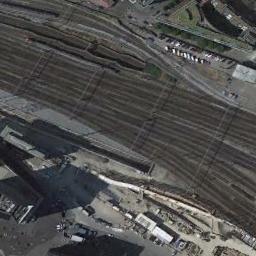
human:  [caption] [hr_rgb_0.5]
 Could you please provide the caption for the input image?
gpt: Many buildings of different shapes and sizes are beside the railway .

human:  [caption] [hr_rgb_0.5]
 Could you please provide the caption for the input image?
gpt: The railway is next to some houses .

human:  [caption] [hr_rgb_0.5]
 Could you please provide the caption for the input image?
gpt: These railways are flanked by some buildings and other items .

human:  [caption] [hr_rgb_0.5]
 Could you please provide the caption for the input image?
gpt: There are many trees in the middle of the two railways .

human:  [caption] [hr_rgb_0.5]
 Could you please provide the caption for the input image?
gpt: There are some buildings beside the railway .